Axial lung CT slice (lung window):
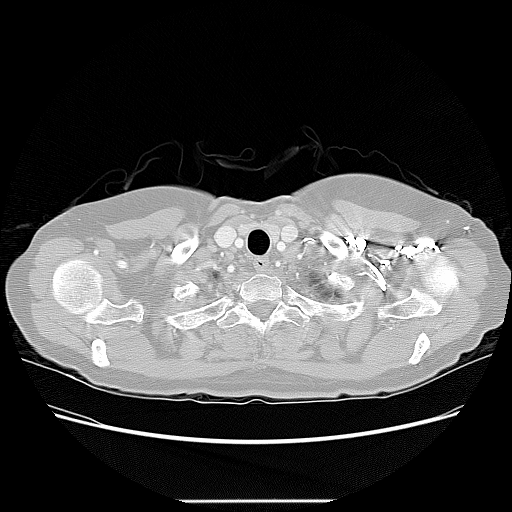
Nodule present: no